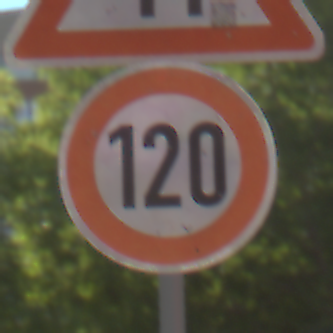
Verkehrszeichen: Geschwindigkeit120
Zusatzzeichen oben: EinseitigVerengteFahrbahnRechts
Umgebung: Outdoor, Suburban
Tageszeit: MorningAfternoon
Wetter: PartlyCloudy
Licht: Natural
Jahreszeit: NotSpecified
Kontrast: HighContrast